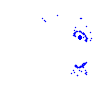
Particle: kaon